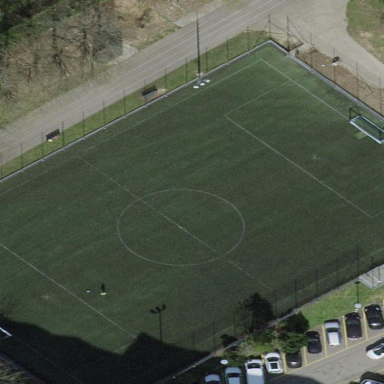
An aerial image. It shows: Pitch for leisure activities.